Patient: sex F, age 66
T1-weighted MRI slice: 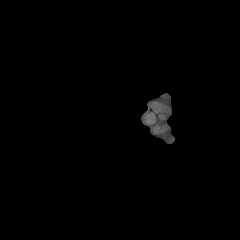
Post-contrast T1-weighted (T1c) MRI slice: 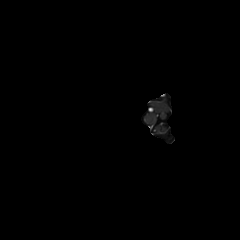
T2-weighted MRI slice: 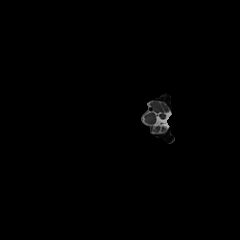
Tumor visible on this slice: no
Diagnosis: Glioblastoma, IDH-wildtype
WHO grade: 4